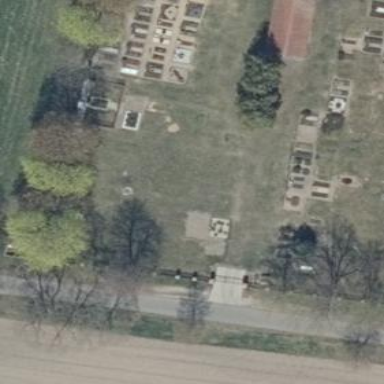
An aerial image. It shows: Cemetery.